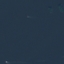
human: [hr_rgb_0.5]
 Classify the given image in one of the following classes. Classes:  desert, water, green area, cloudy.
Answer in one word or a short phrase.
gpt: water